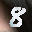
Label: 8